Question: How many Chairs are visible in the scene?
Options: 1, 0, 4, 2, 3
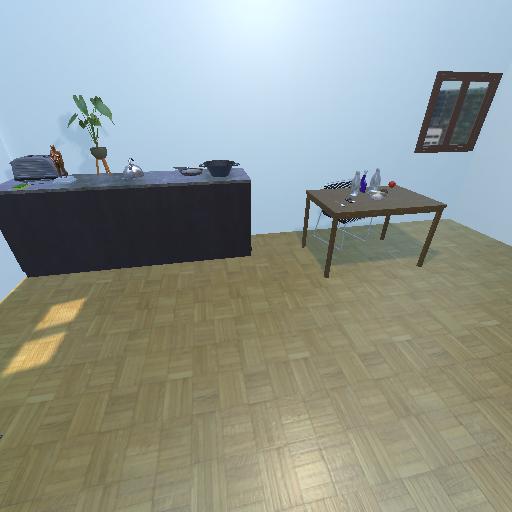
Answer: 1